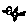
Label: bird